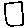
Label: square